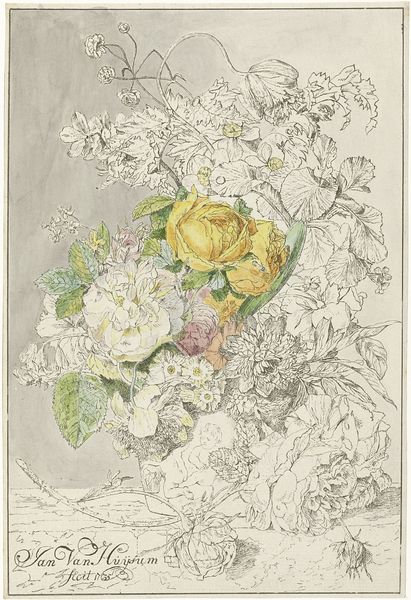
Titel: Bloemstuk
Künstler: Cornelis Ploos van Amstel
Standort: Amsterdam
Institution: Rijksmuseum
Schlagwörter: red, white, black, gray, green, grey, yellow, flowers, pink, print, plant, vase, flower, orange, plants, paper, black and white, color, illustration, outline, sketch, bouquet, roses, still life, leaves, ink, watercolor, signature, pencil, floral, rose, dutch, bud, script, text, arrangement, stem, unfinished, signed, buds, stalk, dried, carnations, jan, van, hrey, fleur, partially colored, floristry, jan van